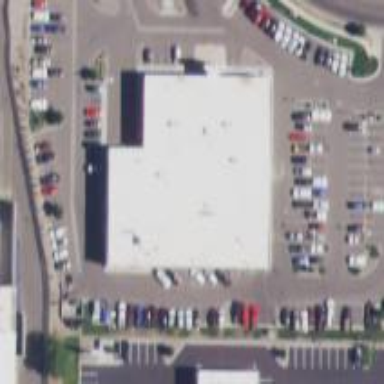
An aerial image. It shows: Building housing car shop.